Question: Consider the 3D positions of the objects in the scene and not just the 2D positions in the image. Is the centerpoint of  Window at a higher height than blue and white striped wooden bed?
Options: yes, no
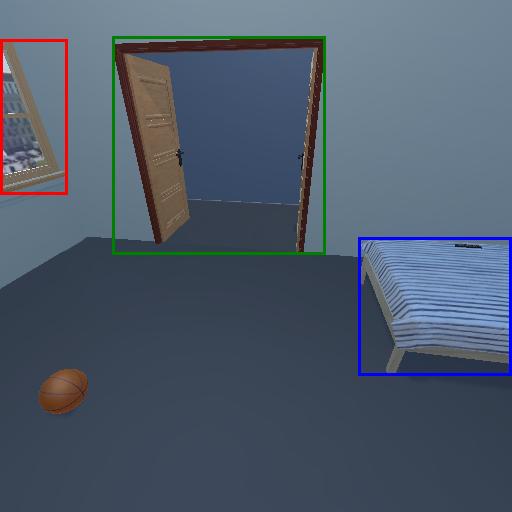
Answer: yes